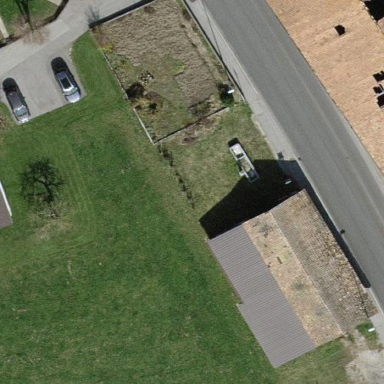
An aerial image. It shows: Farm auxiliary building.